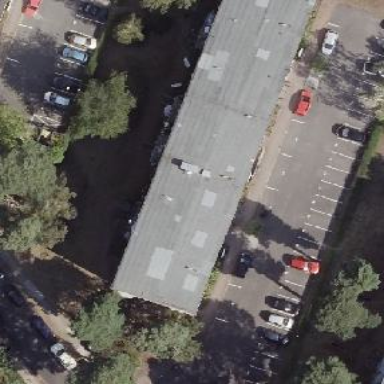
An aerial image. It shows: Residential building with flat roof.